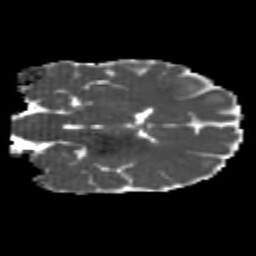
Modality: MD
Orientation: coronal
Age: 22
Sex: female
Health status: healthy
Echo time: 0.074 s